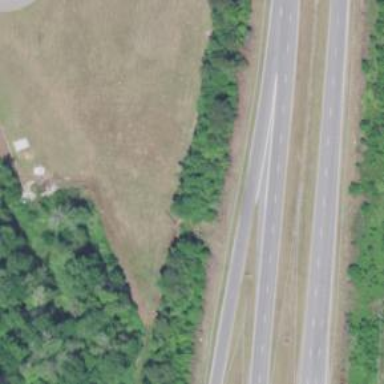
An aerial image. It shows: Trunk link highway.